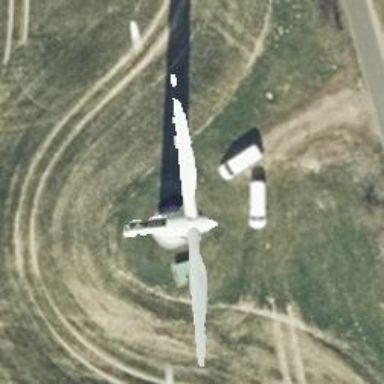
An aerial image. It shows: Wind turbine generator that utilizes wind as its source for generating electricity. It is of the horizontal axis type.